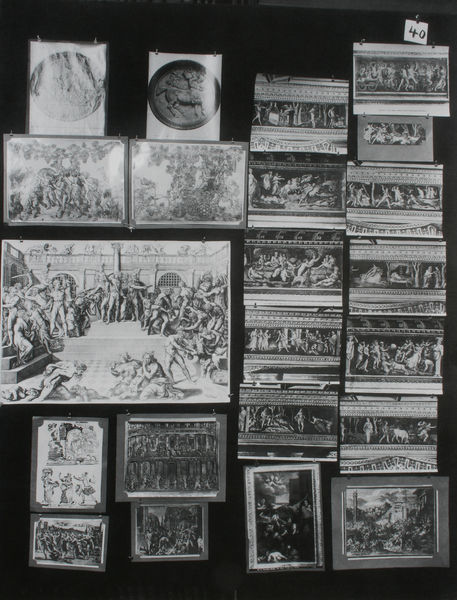
Titel: Der Bilderatlas Mnemosyne - Tafel 40
Künstler: Aby Warburg
Standort: London
Institution: Warburg Institute ©
Schlagwörter: akt, dunkel, kampf, nackt, weiß, landschaft, menschen, grau, hell, männer, schwarz, zeichnung, tier, ornament, versammlung, wand, rahmen, schale, teller, trauer, spiegelung, personen, passpartout, pferd, reiter, rund, skulptur, relief, bilder, fotos, rand, saal, figuren, schlacht, tafel, ornamente, wandgemälde, streifen, collage, flucht, foto, fotografie, photographie, innenhof, antike, weinen, lithographie, schwarz weiss, stich, tote, volk, verhandlung, kopie, karton, fries, hirsch, zahl, antik, blitz, griechisch, fresken, griechenland, bibliothek, sammlung, fresko, reliefs, szenen, französische revolution, anordnung, details, drucke, motive, friese, archäologie, übersicht, ausschnitte, gra, passepartout, ikonographie, atlas, fotografien, photos, ikonografie, ikonologie, ansichtskarten, postkarten, antiken, geißelung christi, stecknadeln, bilderserie, warburg, photographien, kust, aby warburg, aby, bilderatlas, mnemosyne, pinnwand, bildatlas, kunsthistoriker, tafel 40, fotowand, ru d, 40, mesomnyme, mesonyme, mesomyne, kapmf, vierzig, ikonograife